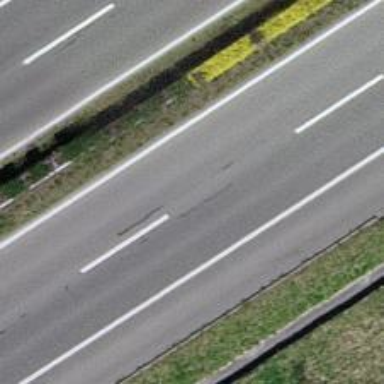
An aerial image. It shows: Asphalt motorway.